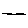
Label: line